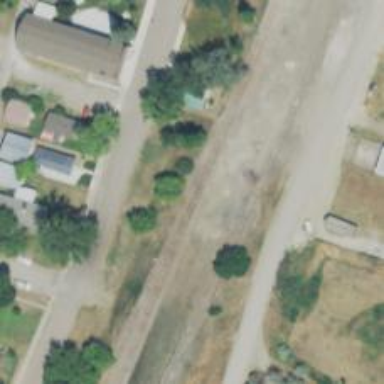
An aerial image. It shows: Railway track.